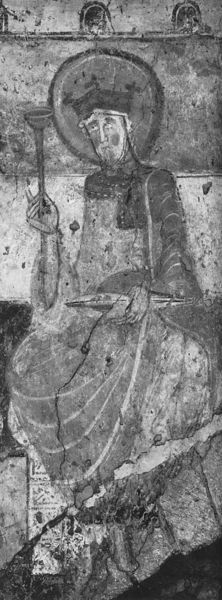
Titel: Saint-Martin (ehemalige Kirche) in Thevet
Standort: Thevet, Saint-Martin (EU - F)
Schlagwörter: hand, kopf, mann, umhang, sitzen, ausschnitt, finger, grau, schwarz, weiss, tuch, wand, arm, arme, augen, falten, gesicht, halten, stein, steine, bild, hände, kirche, gewand, kelch, sitzend, krone, schultern, papier, bogen, stab, risse, mauer, könig, thron, detail, wandmalerei, buch, löcher, fisch, heiligenschein, nimbus, jesus, romanik, heiliger, fresko, heilig, sakral, fresco, zepter, rohr, torbögen, schäden, geand, heligenschein, verwittert, mitelalter